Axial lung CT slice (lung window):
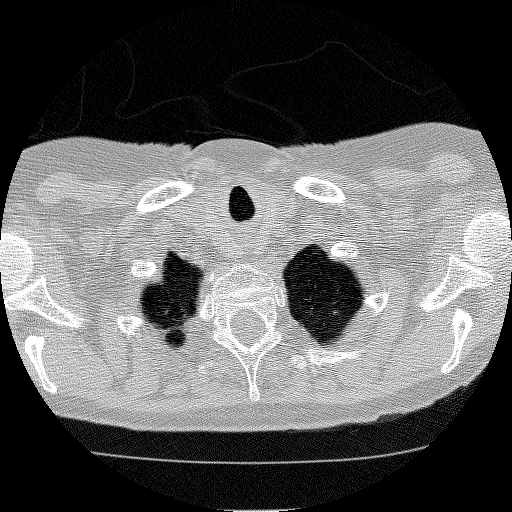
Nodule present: no